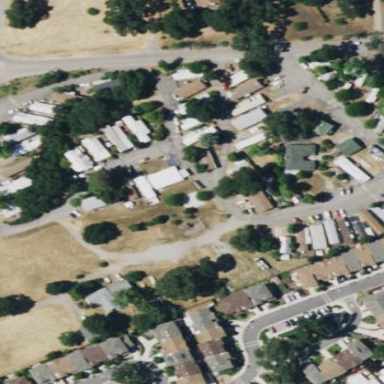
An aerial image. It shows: Residential area designated for mobile homes - mobile home park.